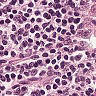
Metastatic tissue present: no